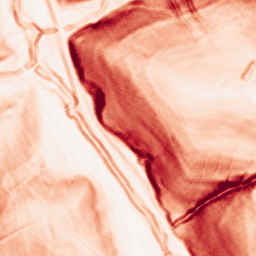
Category: morphological
Decomposition family: morphological_gradient
Decomposition parameters: size: 3
shape: diamond
Upsampling method: edge_directed
Upsampling parameters: scale: 2
Upsampling scale: 2